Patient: sex M, age 65
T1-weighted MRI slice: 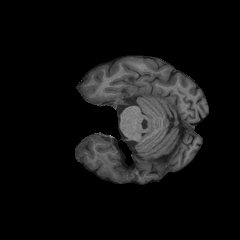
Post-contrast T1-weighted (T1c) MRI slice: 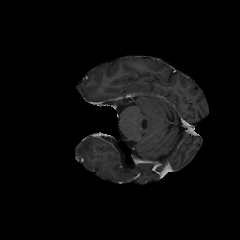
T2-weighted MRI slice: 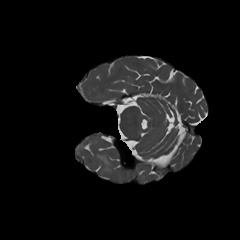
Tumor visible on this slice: yes
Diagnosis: Astrocytoma, IDH-mutant
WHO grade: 2